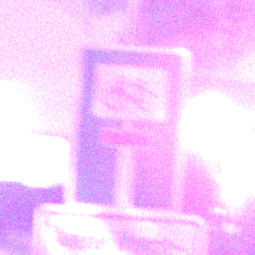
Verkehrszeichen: SackgasseRadverkehrDurchlaessig
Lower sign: HinweisGeaenderteVorfahrtVerkehrsfuehrungVerkehrsregelung3
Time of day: Night
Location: Outdoor (Suburban)
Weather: PartlyCloudy
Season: NotSpecified
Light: Artificial